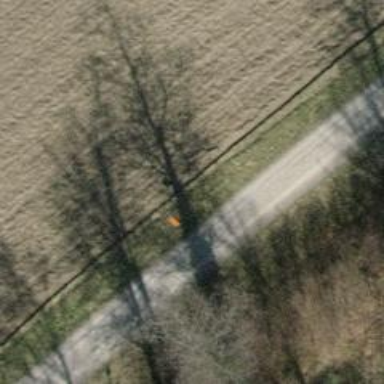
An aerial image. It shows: Pipeline marker.